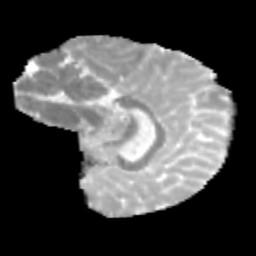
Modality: MD
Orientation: sagittal
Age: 10
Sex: male
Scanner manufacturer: siemens
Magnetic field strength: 3 T
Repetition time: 3.8 s
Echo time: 0.07 s